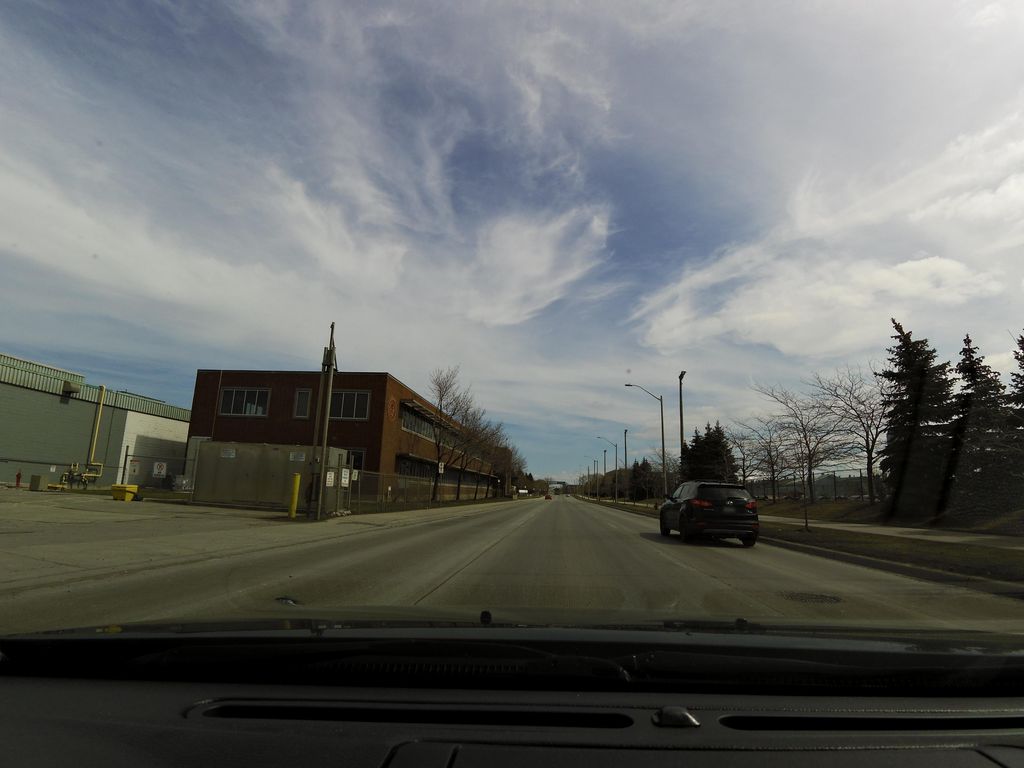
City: hamilton